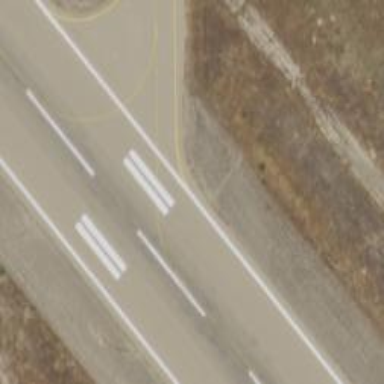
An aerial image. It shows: Image of taxiway at airport.